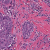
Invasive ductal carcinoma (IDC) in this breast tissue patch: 1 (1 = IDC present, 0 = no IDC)